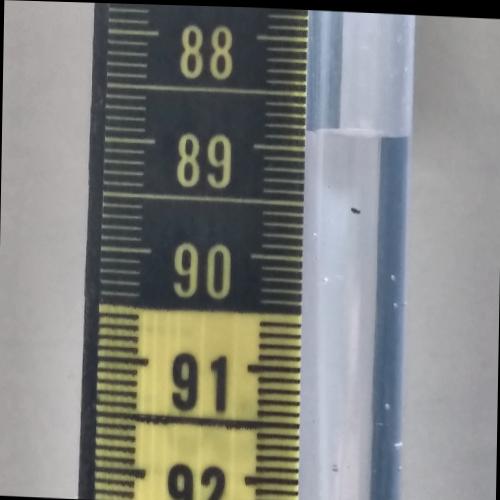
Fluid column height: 88.9 cm